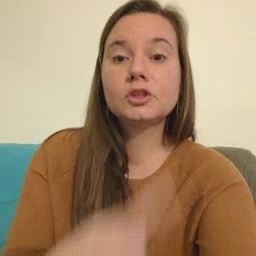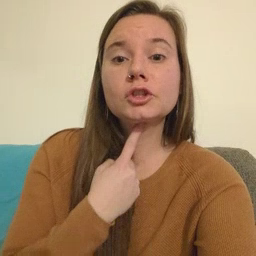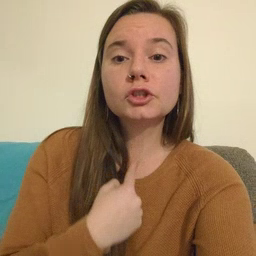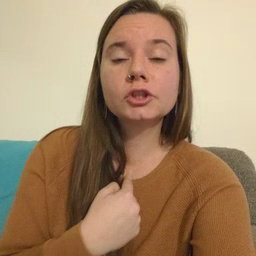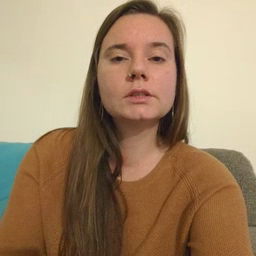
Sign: thirsty